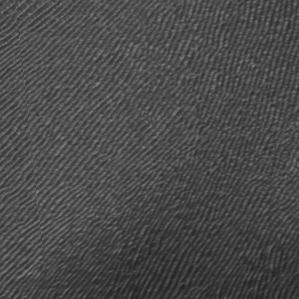
Label: frost